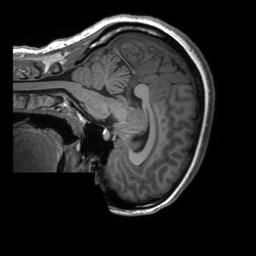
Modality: T1w
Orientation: sagittal
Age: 19
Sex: female
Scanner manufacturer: siemens
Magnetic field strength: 3 T
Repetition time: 2.3 s
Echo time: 0.00227 s